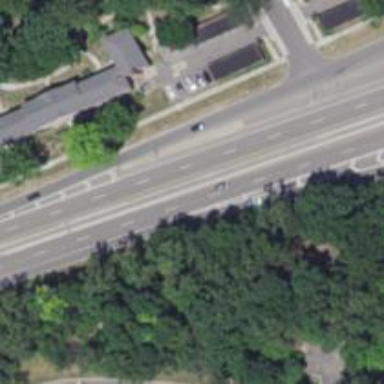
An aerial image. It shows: Asphalt road with secondary link designation.